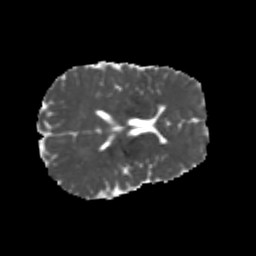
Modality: MD
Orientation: axial
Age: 21
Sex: male
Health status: healthy
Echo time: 0.074 s